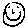
Label: smiley face